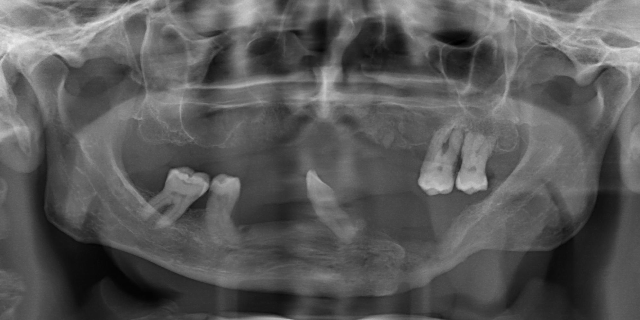
adult